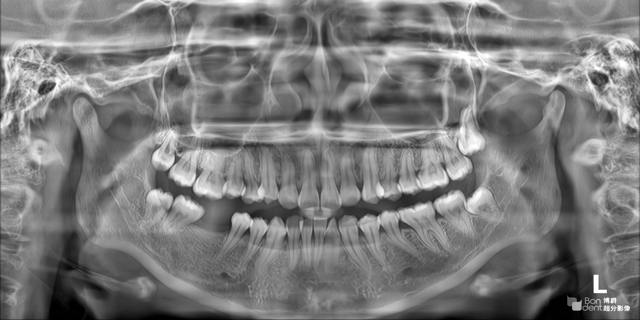
adult